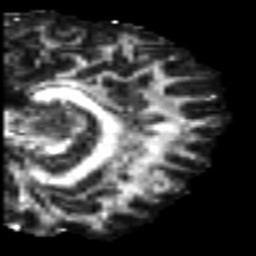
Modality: FA
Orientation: sagittal
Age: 22
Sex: male
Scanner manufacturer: siemens
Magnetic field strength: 3 T
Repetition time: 7 s
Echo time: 0.0926 s